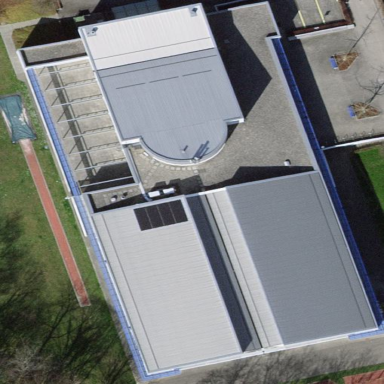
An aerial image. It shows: Community center building.